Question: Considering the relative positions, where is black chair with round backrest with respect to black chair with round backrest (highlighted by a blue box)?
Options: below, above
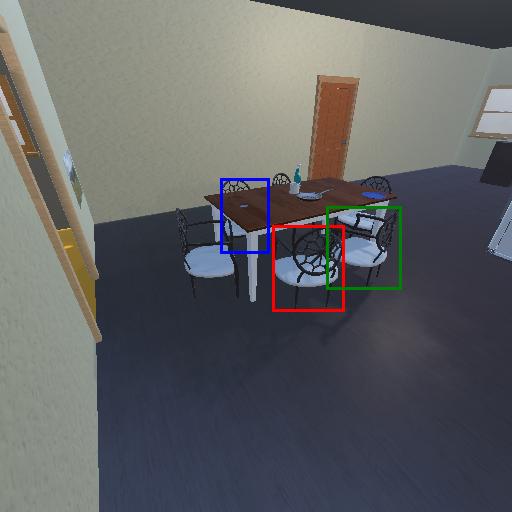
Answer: below